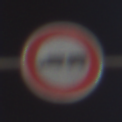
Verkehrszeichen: VerbotLastkraftwagenMitAnhaenger
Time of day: Night
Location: Outdoor (Urban)
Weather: PartlyCloudy
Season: NotSpecified
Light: Artificial